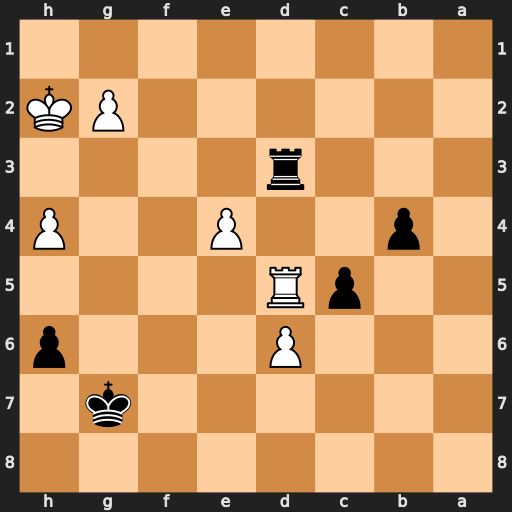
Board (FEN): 8/6k1/3P3p/2pR4/1p2P2P/3r4/6PK/8
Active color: b
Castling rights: -
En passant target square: -
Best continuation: Rxd5 exd5 Kf8